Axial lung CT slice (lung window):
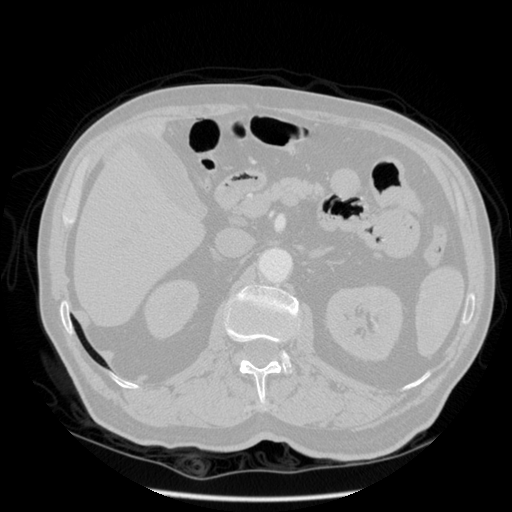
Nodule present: no